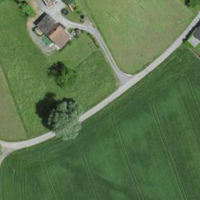
EUNIS habitat code: 52
Species observed at this site:
Plantago major